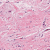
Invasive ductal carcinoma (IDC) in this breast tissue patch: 0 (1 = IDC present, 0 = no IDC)